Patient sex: F
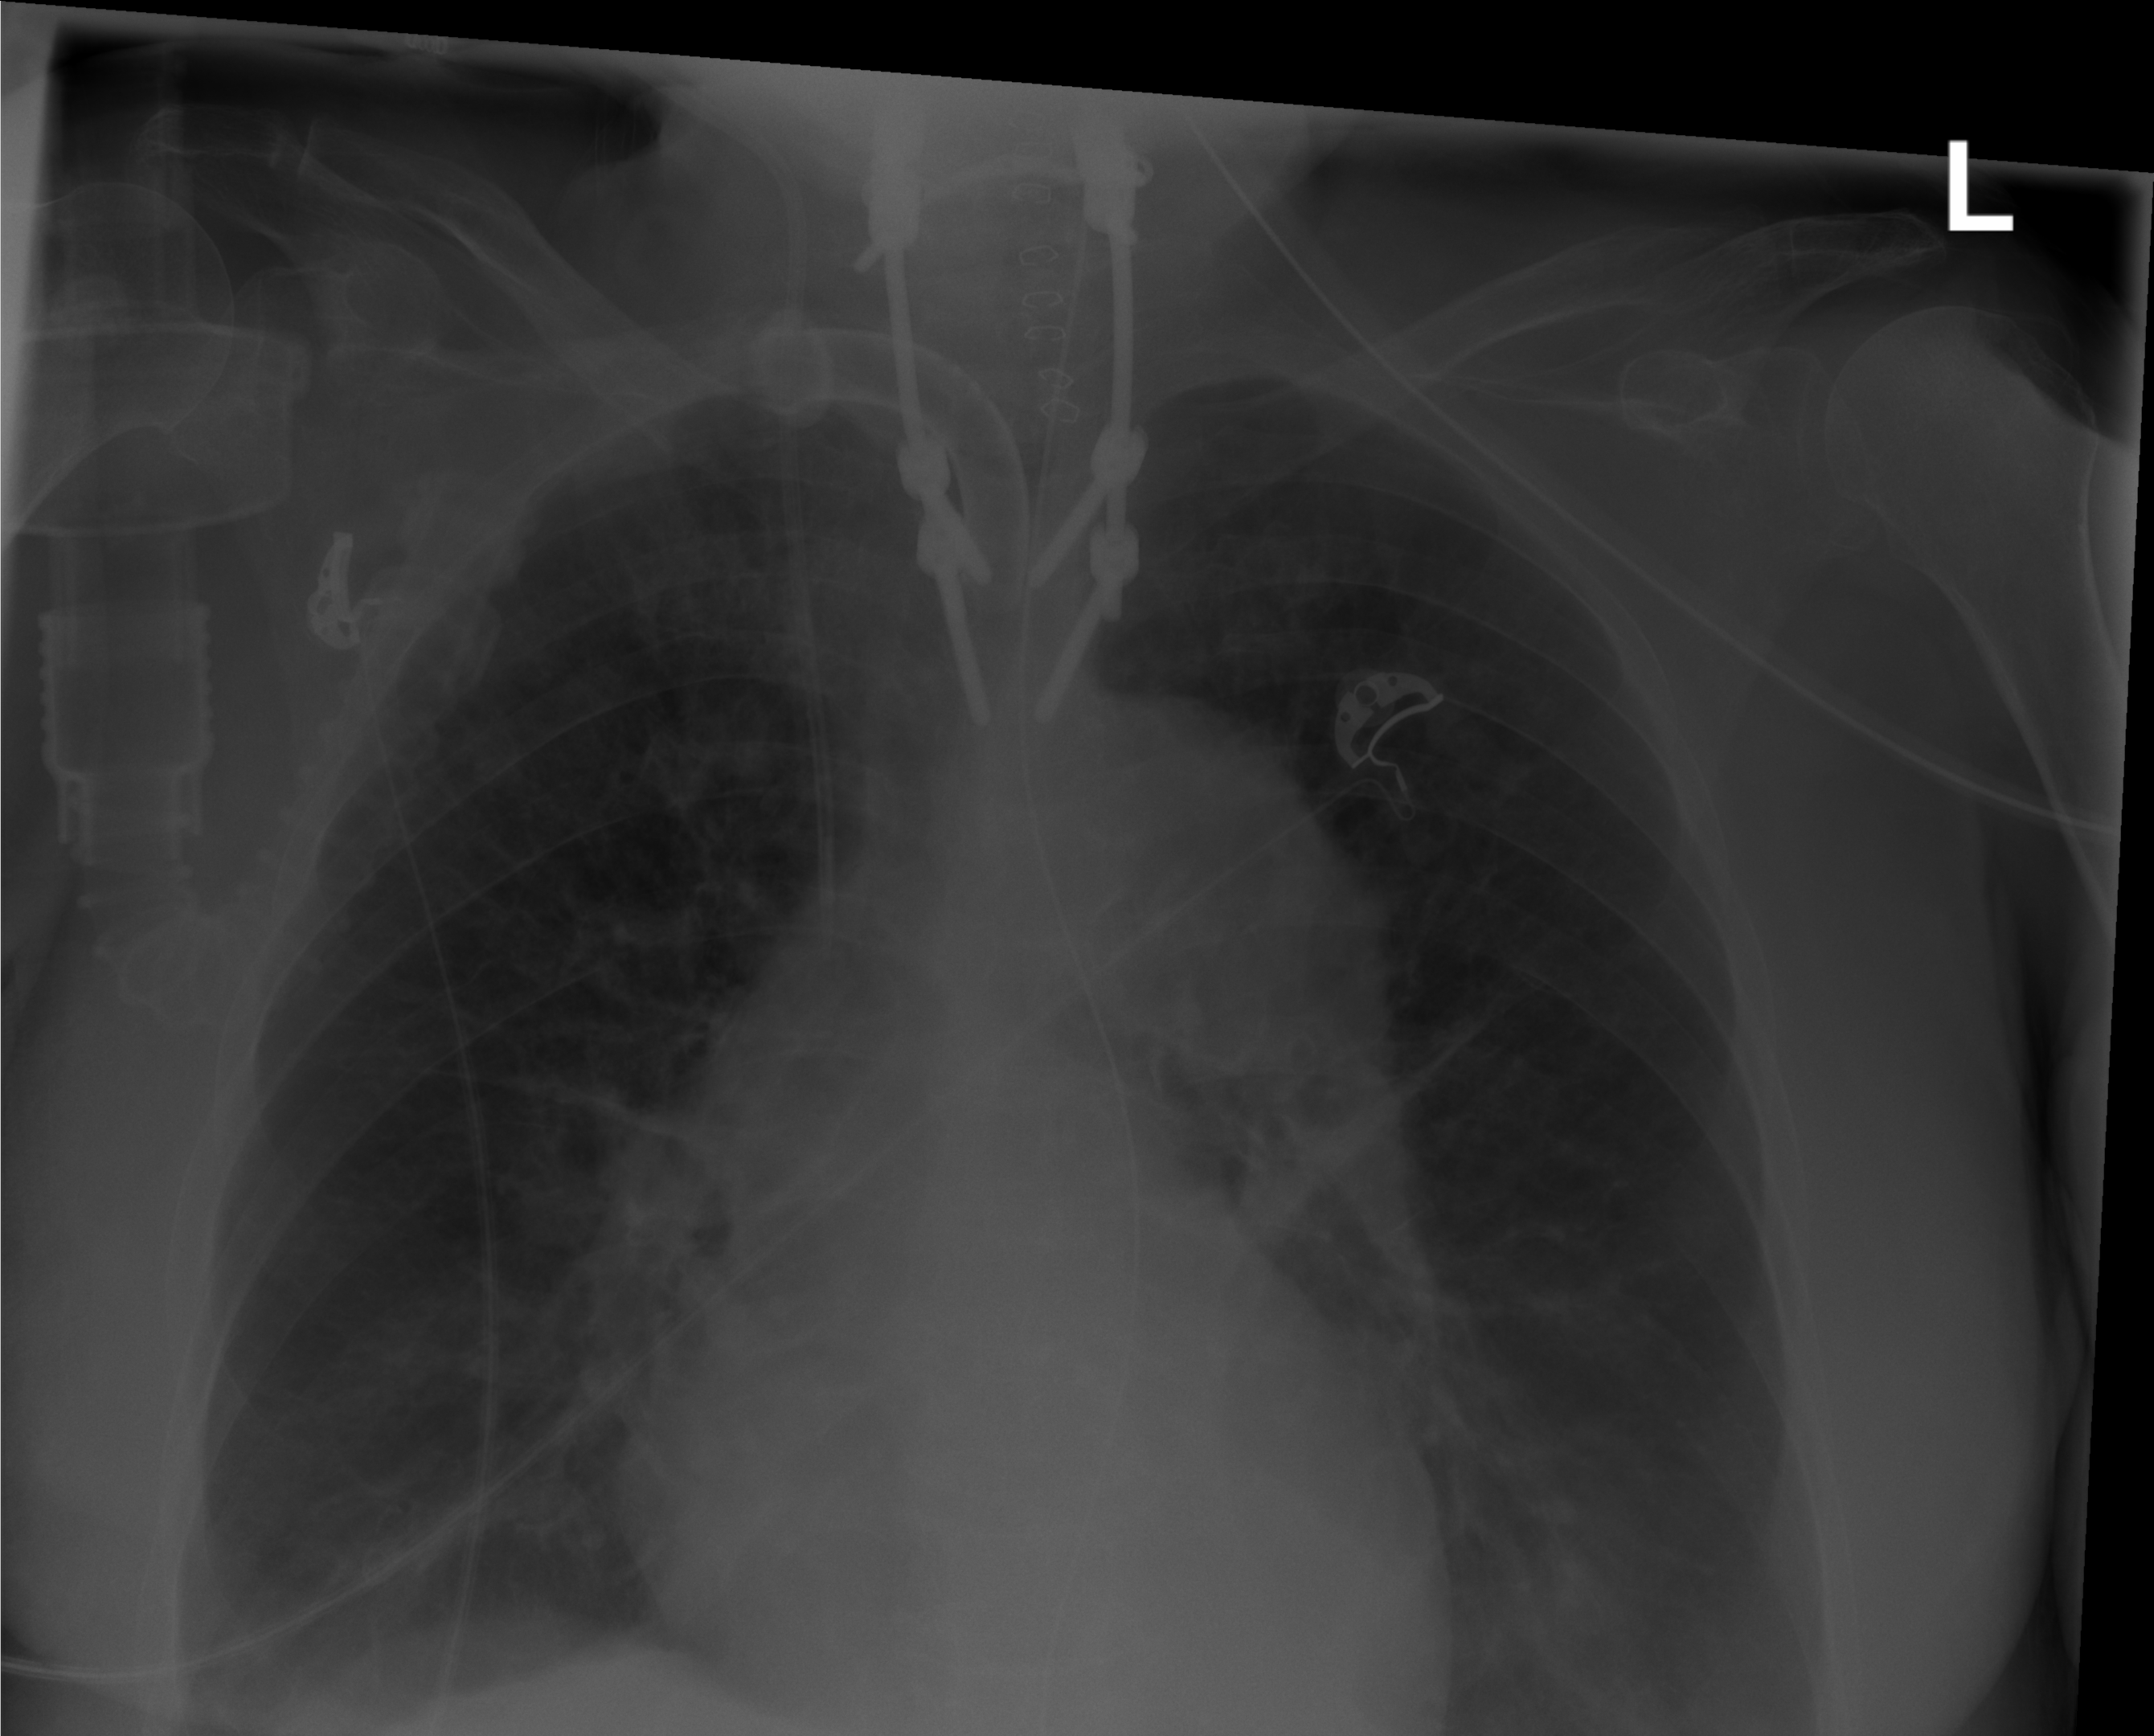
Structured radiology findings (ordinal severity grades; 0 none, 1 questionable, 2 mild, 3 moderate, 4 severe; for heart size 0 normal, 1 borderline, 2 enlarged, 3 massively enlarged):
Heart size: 0
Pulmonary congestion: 0
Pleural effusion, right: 0
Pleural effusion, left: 0
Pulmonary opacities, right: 0
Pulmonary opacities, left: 0
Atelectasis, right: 2
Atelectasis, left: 2